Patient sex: F
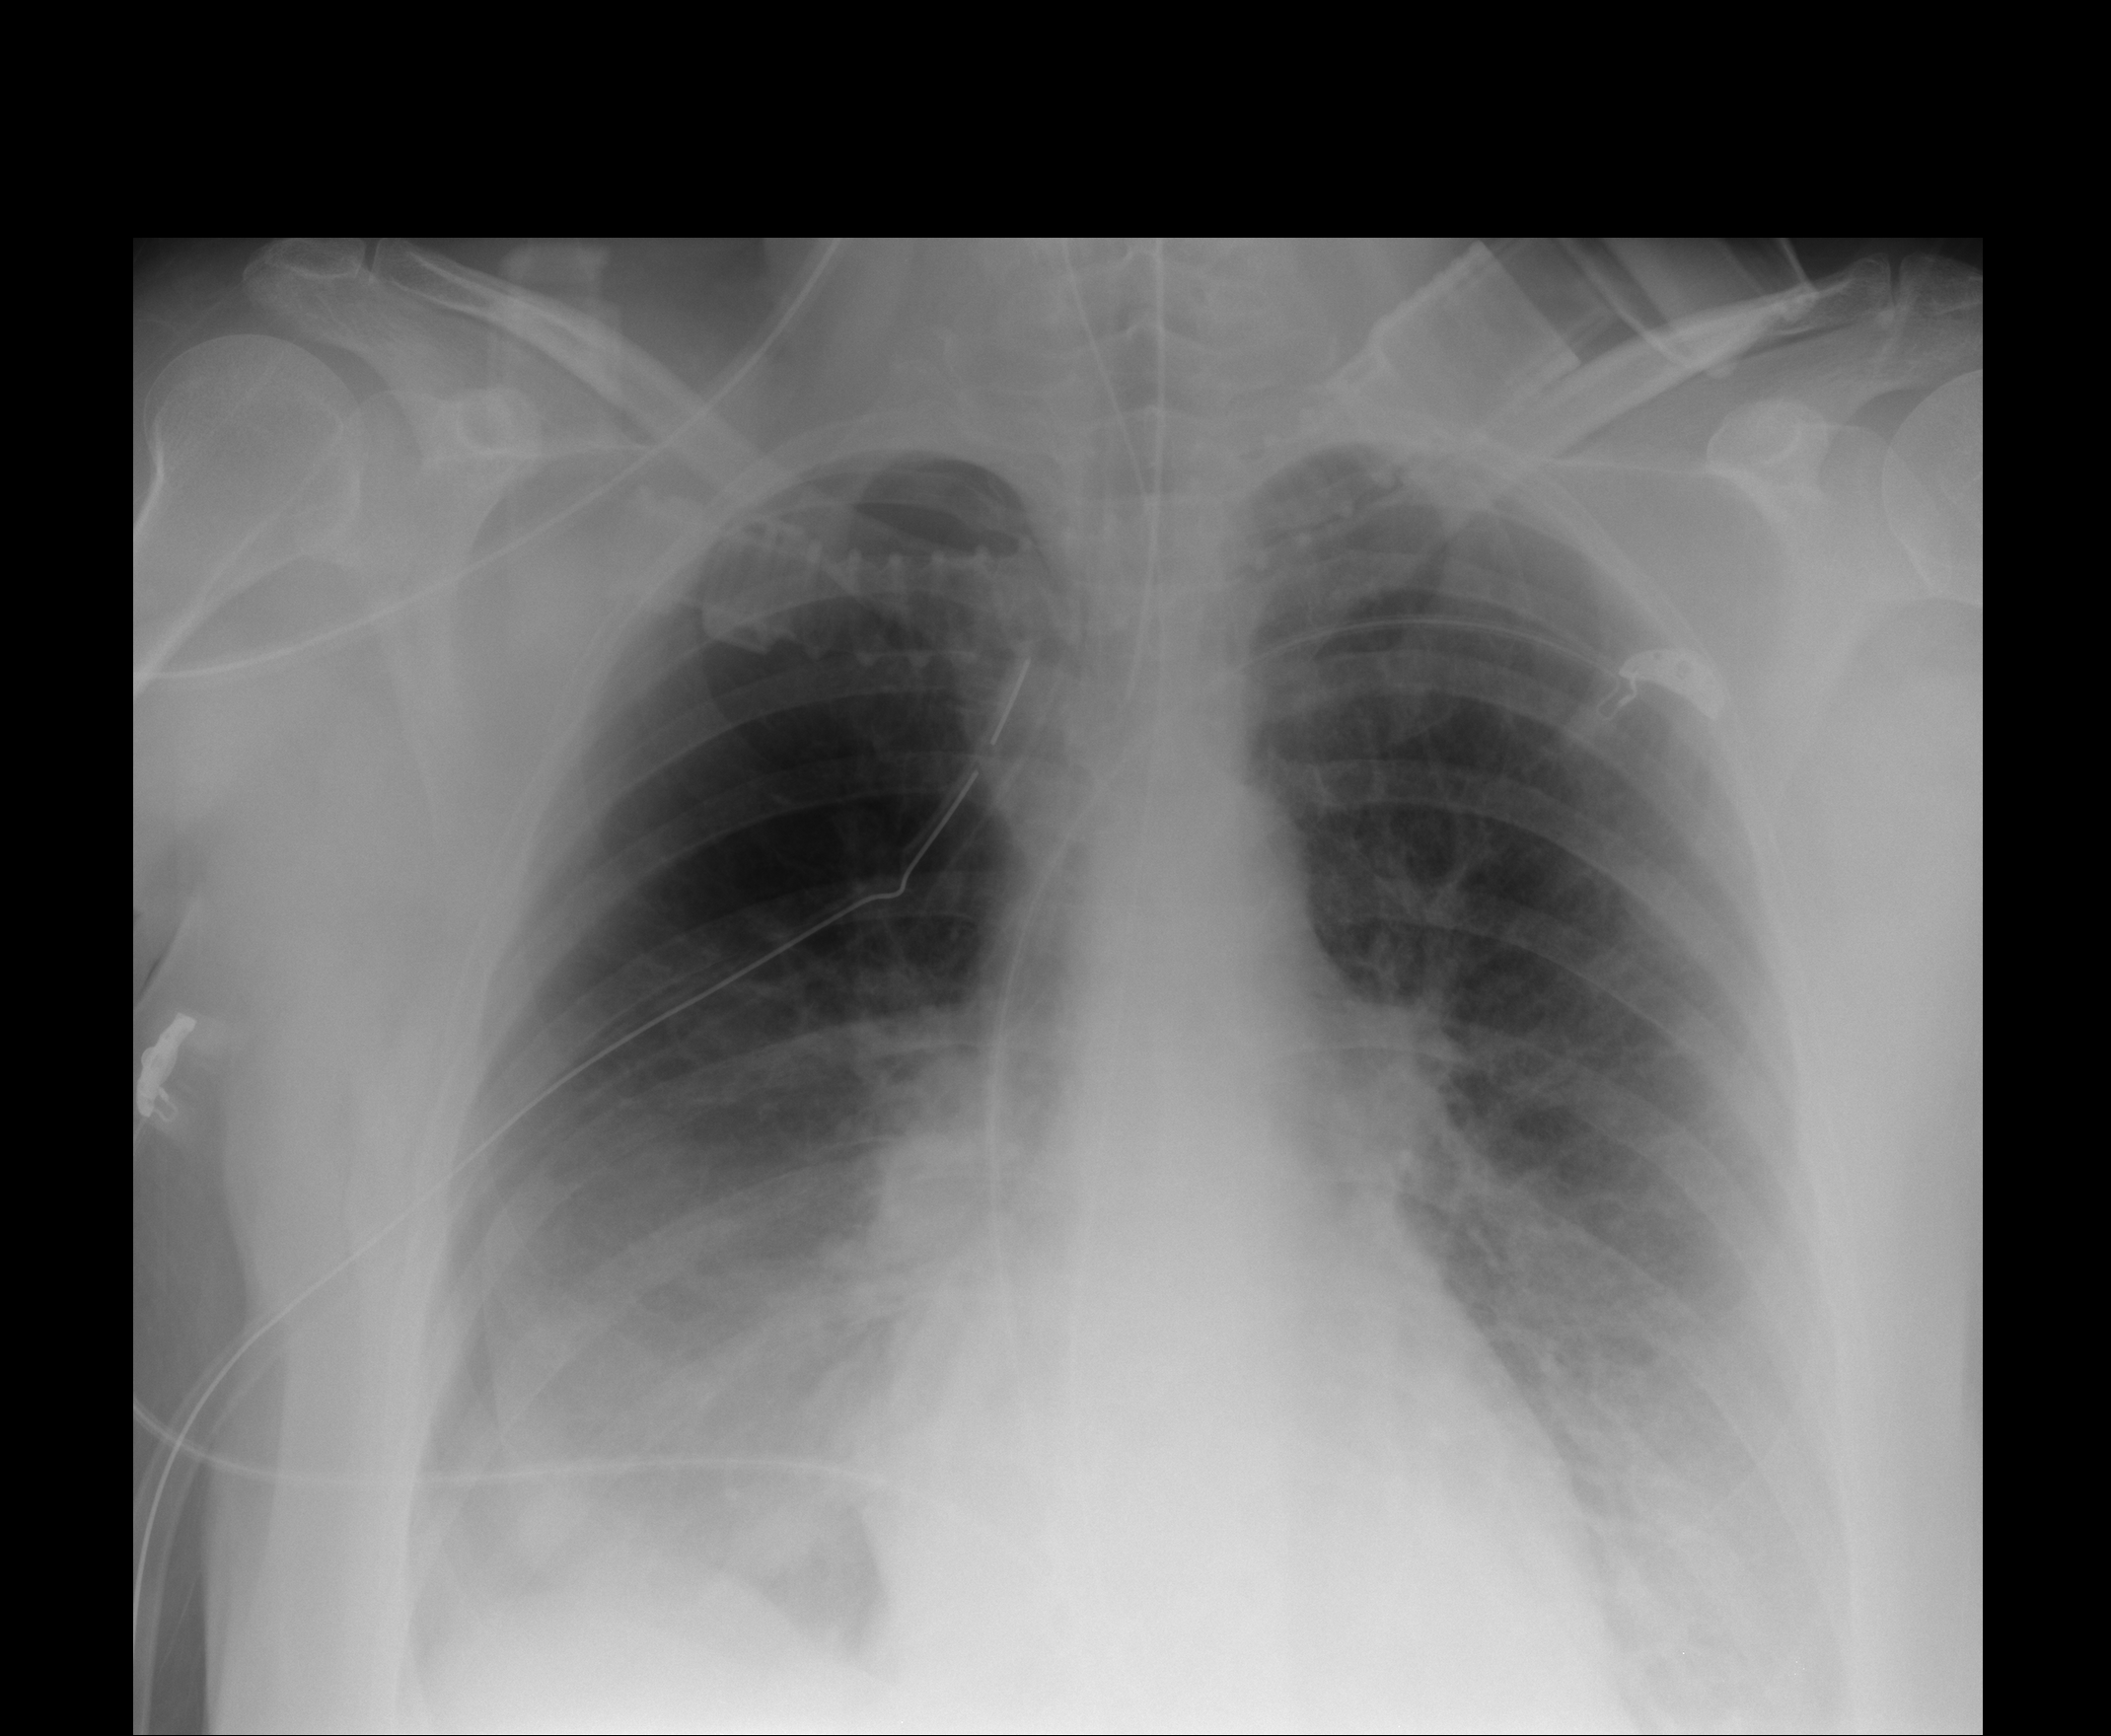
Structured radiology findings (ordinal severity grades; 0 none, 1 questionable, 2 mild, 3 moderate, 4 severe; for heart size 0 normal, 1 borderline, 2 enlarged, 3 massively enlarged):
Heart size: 0
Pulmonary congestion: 0
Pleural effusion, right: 2
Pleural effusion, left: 2
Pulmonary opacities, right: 1
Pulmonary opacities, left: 1
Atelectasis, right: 2
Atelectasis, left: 2